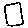
Label: square